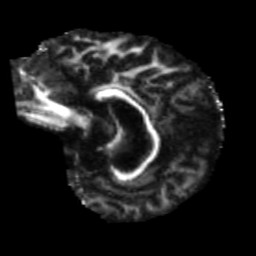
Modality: FA
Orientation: sagittal
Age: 63
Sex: female
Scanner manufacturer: siemens
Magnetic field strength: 3 T
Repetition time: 5.47 s
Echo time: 0.0854 s